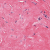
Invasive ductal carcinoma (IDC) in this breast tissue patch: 0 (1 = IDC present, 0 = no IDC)